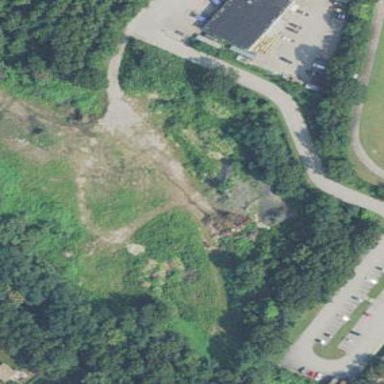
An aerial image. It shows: Quarry area.